Field crop: maize
Growth stage: 2
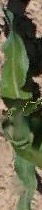
Species: maize